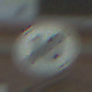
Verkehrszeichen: EndeGeschwindigkeit10
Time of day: Midday
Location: Outdoor (Suburban)
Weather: Clear
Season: NotSpecified
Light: Natural